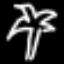
Label: palm tree